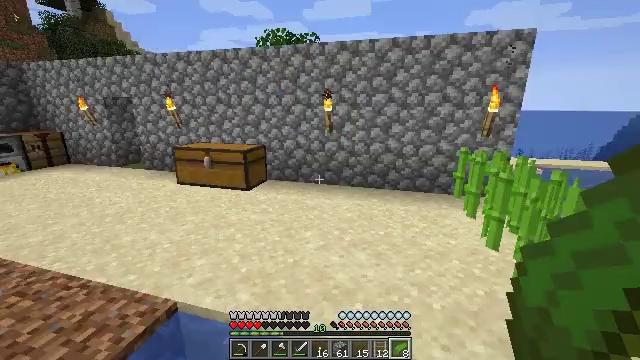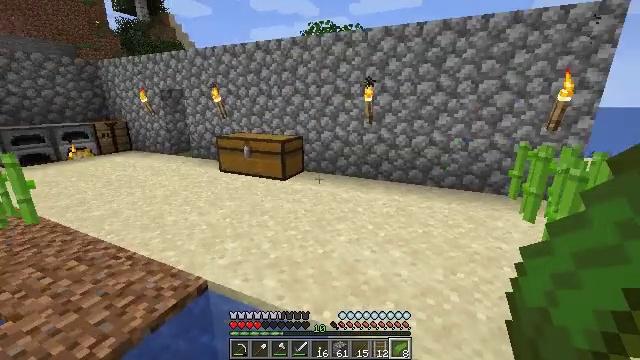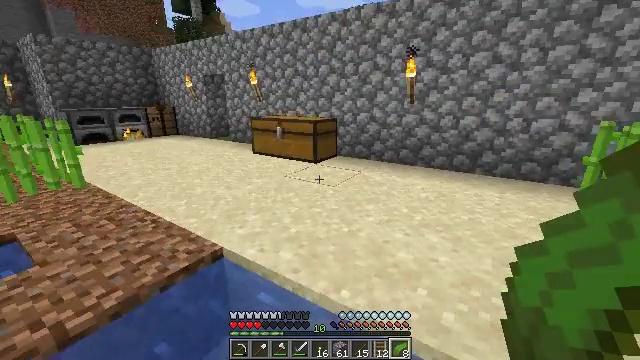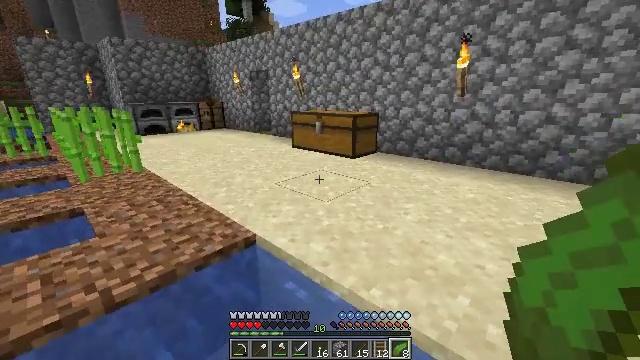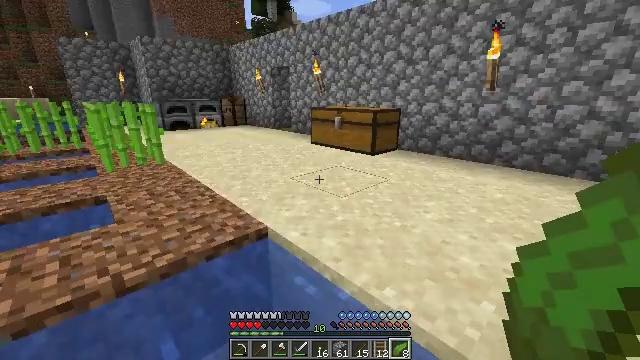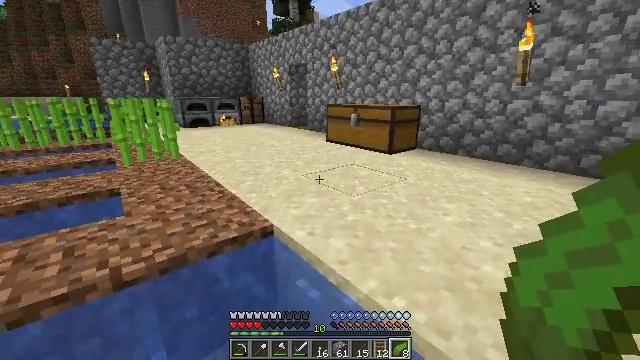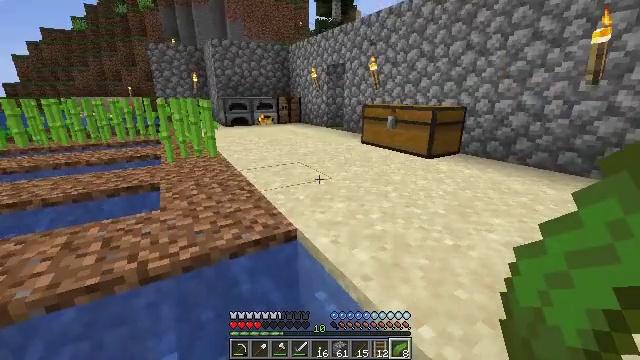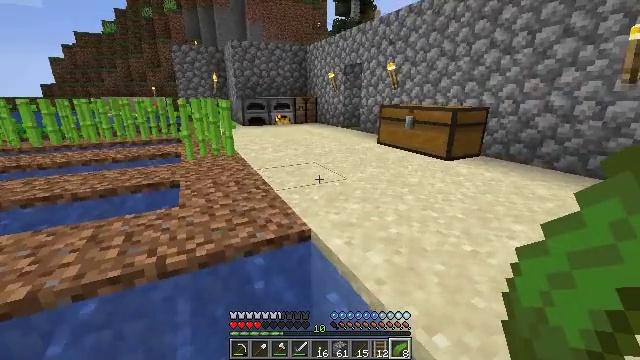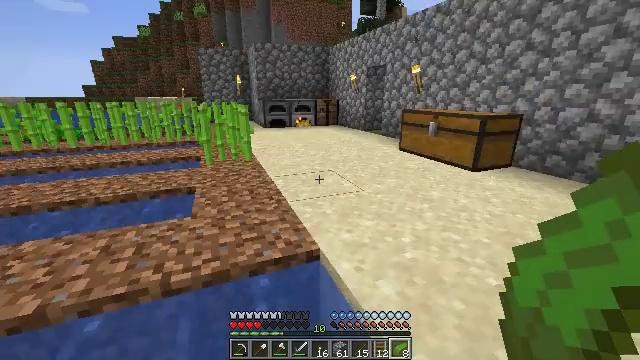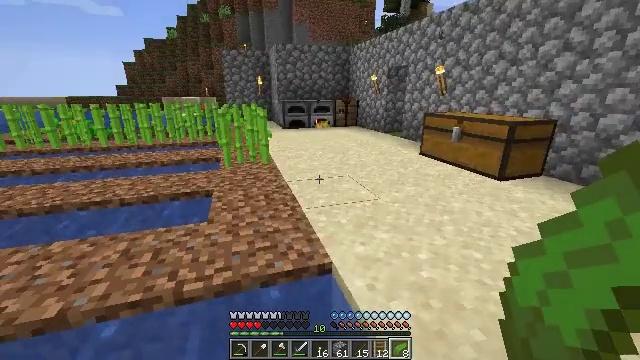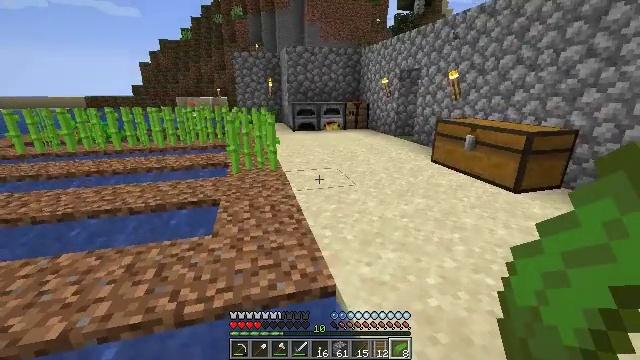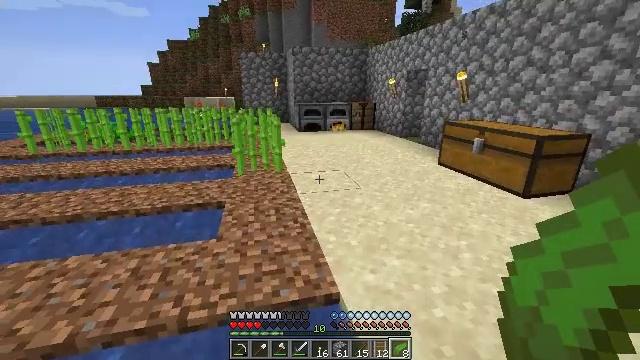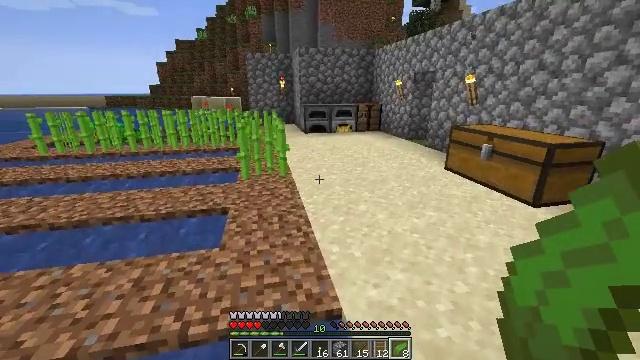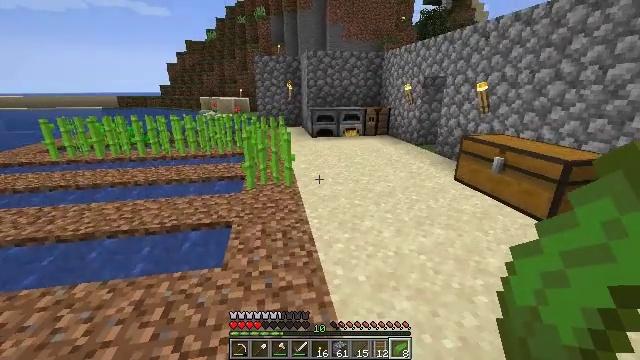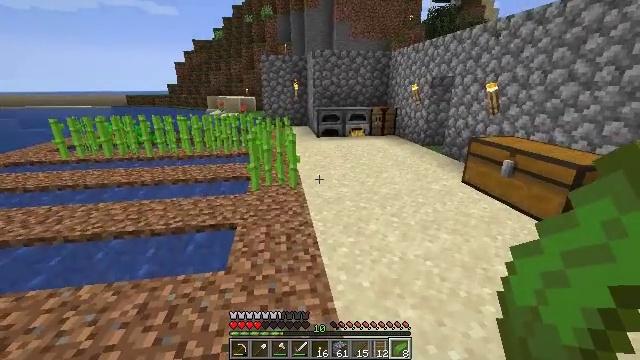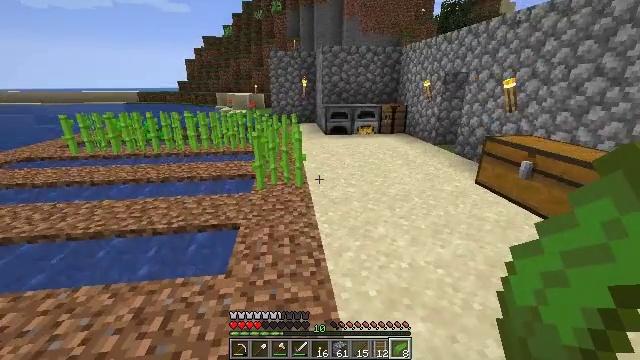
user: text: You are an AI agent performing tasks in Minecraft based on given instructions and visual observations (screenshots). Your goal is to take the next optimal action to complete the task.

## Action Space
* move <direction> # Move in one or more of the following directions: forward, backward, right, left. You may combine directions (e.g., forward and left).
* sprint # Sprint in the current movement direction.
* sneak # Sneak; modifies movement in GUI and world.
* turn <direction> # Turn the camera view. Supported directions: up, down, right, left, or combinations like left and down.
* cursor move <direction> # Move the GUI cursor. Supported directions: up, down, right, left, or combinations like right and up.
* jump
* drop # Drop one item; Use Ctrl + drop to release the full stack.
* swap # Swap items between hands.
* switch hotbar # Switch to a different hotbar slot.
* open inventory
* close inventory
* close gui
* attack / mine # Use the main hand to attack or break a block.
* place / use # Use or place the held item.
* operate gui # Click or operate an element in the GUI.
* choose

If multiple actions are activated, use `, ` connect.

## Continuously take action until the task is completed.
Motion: motion action
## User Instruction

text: Gather kelp growing in the sea.
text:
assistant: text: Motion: move forward, turn left, jump
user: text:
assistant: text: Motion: move forward, turn left, jump
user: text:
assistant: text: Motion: move forward, turn left, jump
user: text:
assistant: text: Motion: move forward, turn left, jump
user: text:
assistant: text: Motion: move forward, turn left, jump
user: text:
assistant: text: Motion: move forward, turn left, jump
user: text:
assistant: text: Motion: move forward, turn left, jump
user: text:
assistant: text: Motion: move forward, turn left, jump
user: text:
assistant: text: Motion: move forward, turn left, jump
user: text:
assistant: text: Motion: move forward, turn left, jump
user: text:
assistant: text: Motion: move forward, turn left, jump
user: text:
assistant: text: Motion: move forward, turn left, jump
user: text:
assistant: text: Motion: move forward, turn left, jump
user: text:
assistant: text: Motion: move forward, turn left, jump
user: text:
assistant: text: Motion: move forward, turn left, jump
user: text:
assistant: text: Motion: move forward, turn left and down, jump
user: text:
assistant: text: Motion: move forward, turn left and down, jump
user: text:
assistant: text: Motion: move forward and move right, turn left and down, jump
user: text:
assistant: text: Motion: move forward and move right, turn left and down, jump
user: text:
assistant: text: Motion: move forward and move right, turn left and down, jump
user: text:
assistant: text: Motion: move forward and move right, turn left and down, jump
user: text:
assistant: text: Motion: move forward and move right, turn left, jump
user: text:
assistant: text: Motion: move forward and move right, turn left, jump
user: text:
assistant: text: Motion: move forward and move right, turn left, jump
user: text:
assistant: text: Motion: move forward and move right, turn left, jump
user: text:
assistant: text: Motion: move forward and move right, turn left, jump
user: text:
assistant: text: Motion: move forward and move right, turn left, jump
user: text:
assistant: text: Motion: move forward and move right, turn up, jump
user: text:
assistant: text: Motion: move forward and move right, turn right and up, jump
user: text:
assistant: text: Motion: move forward and move right, jump